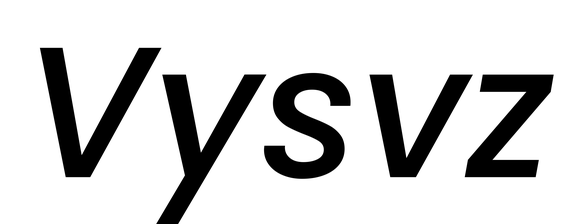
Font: Poppins-MediumItalic